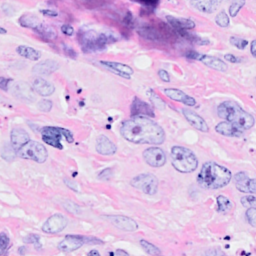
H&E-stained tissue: Breast